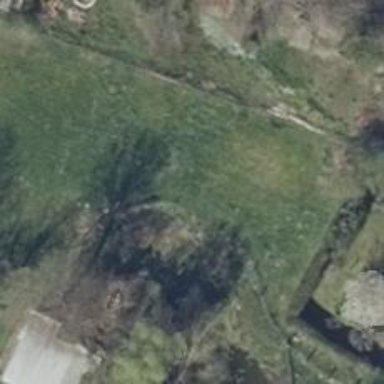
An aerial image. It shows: Path covered with grass.